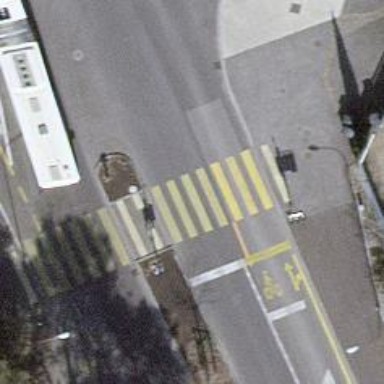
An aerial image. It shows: Road crossing with traffic signals.